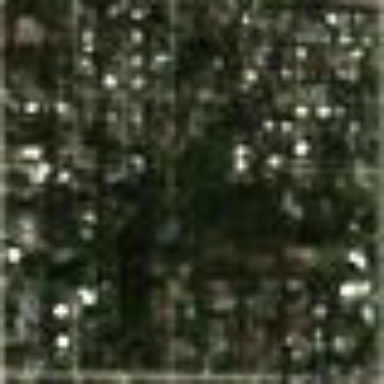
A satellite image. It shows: Residential area consisting of single-family homes.